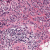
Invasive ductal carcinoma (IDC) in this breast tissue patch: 0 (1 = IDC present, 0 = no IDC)